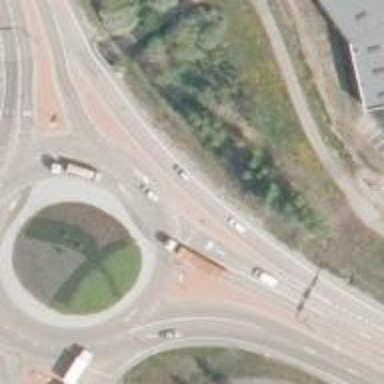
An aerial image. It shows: Secondary road leading to roundabout.